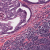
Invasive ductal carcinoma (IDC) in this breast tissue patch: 0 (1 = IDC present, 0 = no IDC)